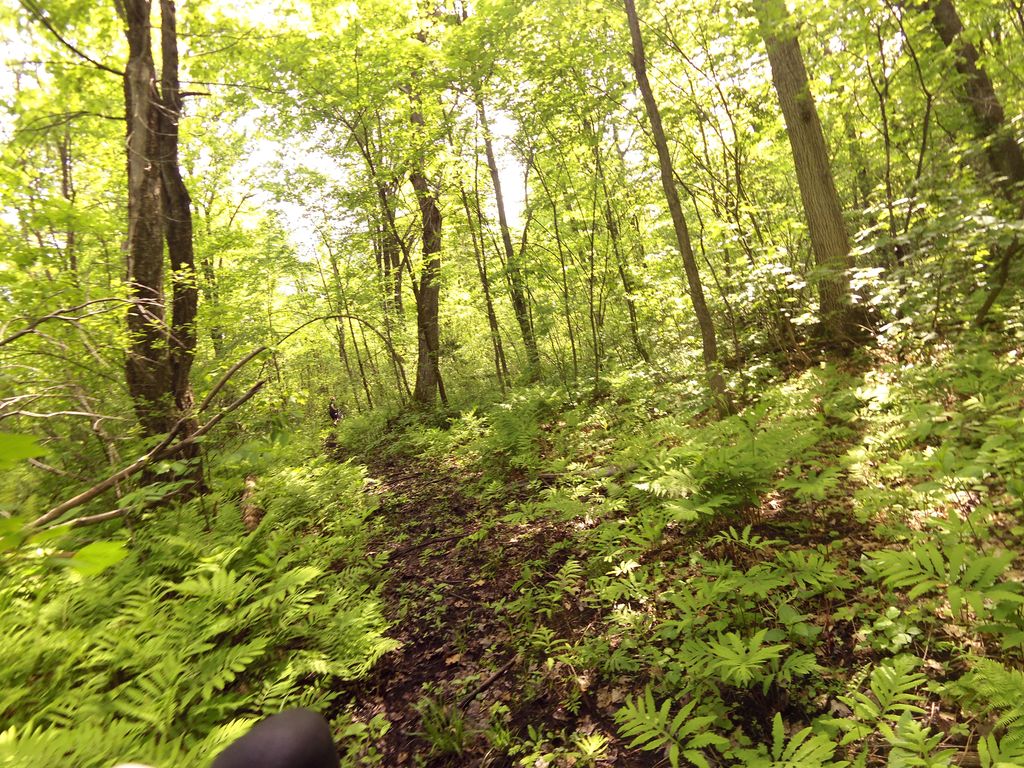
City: ottawa-gatineau